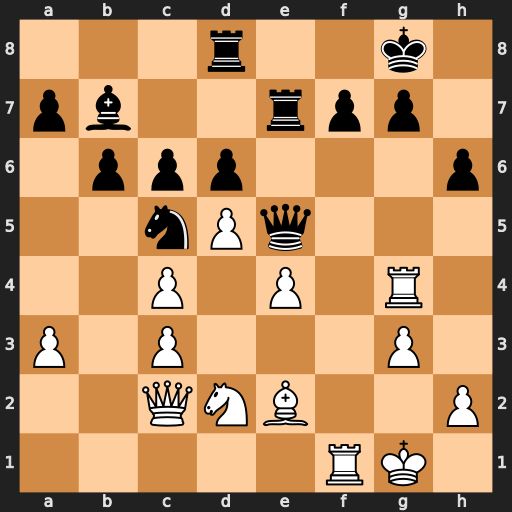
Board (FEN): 3r2k1/pb2rpp1/1ppp3p/2nPq3/2P1P1R1/P1P3P1/2QNB2P/5RK1
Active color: w
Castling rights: -
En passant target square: -
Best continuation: Nf3 Qxe4 Rxe4